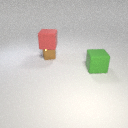
small brown metal cube to the left of large green rubber cube